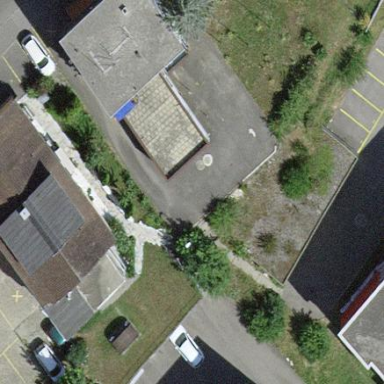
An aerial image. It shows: Apartment building with flat roof.